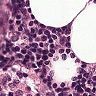
Metastatic tissue present: no